This is a demodulated (Hilbert-envelope) spectrum computed from a bearing vibration snapshot; the dashed markers indicate where each bearing fault type would appear (BPFO, BPFI, BSF, FTF). Determine the bearing's health state. Answer with exactly one of: normal, inner_race, outer_race, ball.
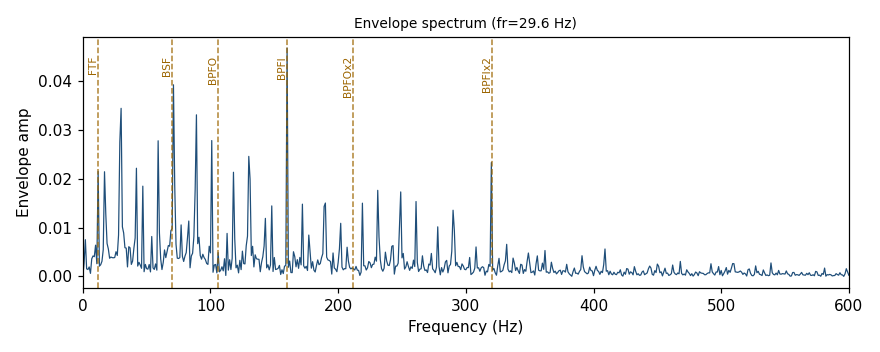
Answer: inner_race